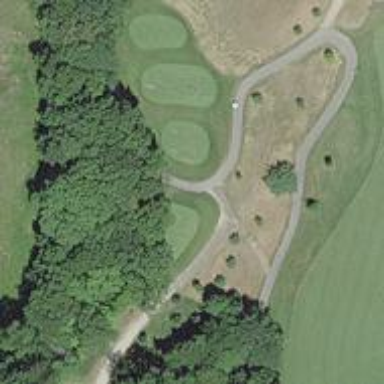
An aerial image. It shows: Path used for both walking and golf.